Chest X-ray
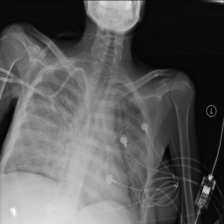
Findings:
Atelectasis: negative
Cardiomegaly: negative
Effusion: negative
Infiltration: negative
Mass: negative
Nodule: negative
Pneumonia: negative
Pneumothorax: negative
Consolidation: negative
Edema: positive
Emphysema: negative
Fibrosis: negative
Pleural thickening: negative
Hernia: negative